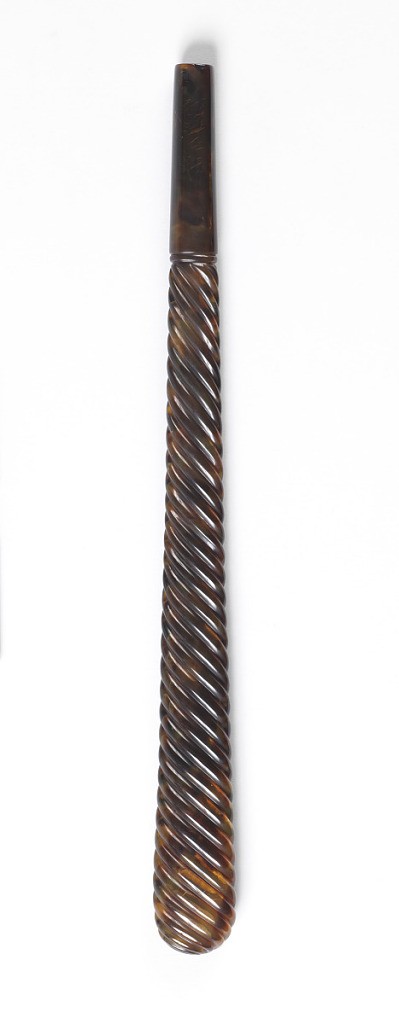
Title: Parasol handle
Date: late 19th century
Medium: Shaped and carved tortoiseshell
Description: Simple dark-colored tortoiseshell parasol handle with carved spiral stripes